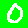
Digit: 0